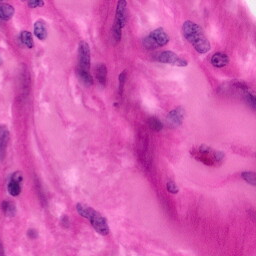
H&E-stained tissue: Pancreatic